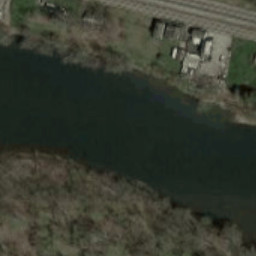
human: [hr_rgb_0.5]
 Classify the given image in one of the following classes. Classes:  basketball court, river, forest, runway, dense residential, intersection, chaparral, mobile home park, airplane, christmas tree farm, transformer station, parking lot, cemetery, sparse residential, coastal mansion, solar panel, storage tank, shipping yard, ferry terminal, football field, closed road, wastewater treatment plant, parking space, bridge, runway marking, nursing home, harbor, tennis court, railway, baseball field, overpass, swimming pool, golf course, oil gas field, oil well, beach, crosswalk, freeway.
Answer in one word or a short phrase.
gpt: river